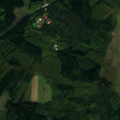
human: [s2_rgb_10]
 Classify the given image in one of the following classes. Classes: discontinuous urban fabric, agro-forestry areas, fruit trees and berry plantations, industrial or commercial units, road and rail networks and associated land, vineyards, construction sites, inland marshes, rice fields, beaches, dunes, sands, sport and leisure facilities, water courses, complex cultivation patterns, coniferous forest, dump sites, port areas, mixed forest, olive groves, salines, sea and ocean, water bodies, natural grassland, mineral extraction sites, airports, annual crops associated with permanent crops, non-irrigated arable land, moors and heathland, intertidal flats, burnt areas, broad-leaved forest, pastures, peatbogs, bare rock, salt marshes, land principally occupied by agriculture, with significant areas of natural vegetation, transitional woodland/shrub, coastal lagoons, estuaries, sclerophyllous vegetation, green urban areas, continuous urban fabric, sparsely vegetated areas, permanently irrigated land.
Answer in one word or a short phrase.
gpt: broad-leaved forest, coniferous forest, mixed forest, water bodies